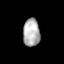
Tissue: skin
Cell type: Epithelial cells
Senescence score: 0.2815
Nuclear area (px): 458
Mean DAPI intensity: 177.293